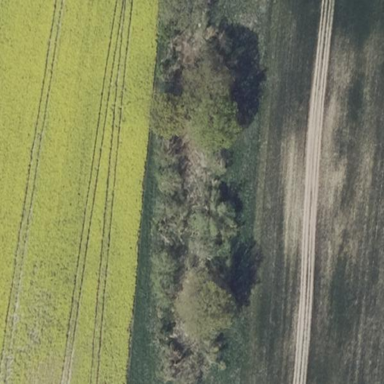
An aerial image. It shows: Woodland consisting of broadleaved trees.